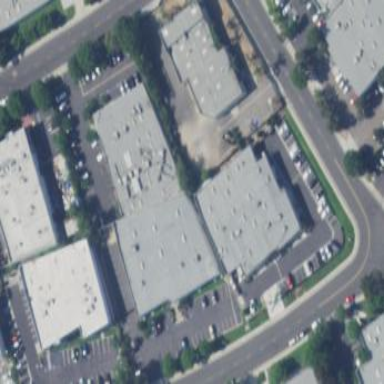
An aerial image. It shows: Commercial area.